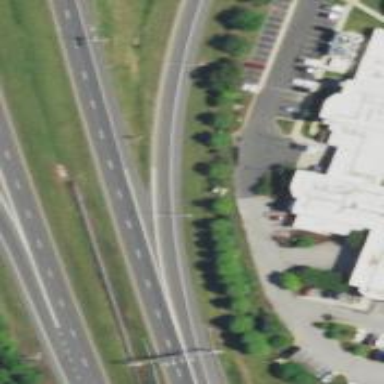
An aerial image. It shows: Trunk link highway.